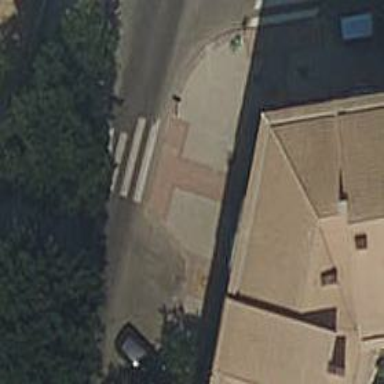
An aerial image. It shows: Uncontrolled road crossing.